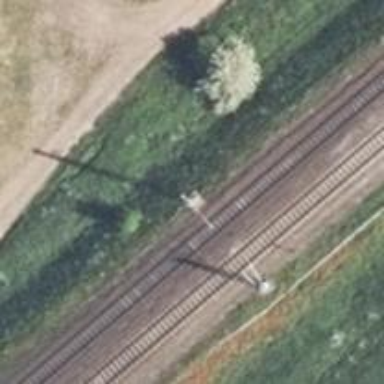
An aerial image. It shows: Railway signal.